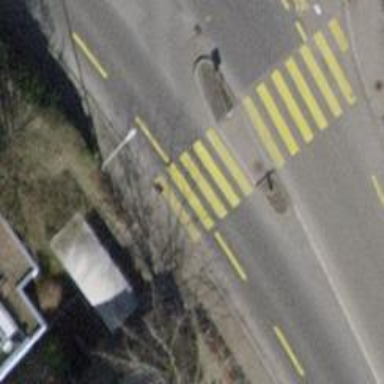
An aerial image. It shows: Marked crossing with traffic calming table.